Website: lowes
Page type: review-order
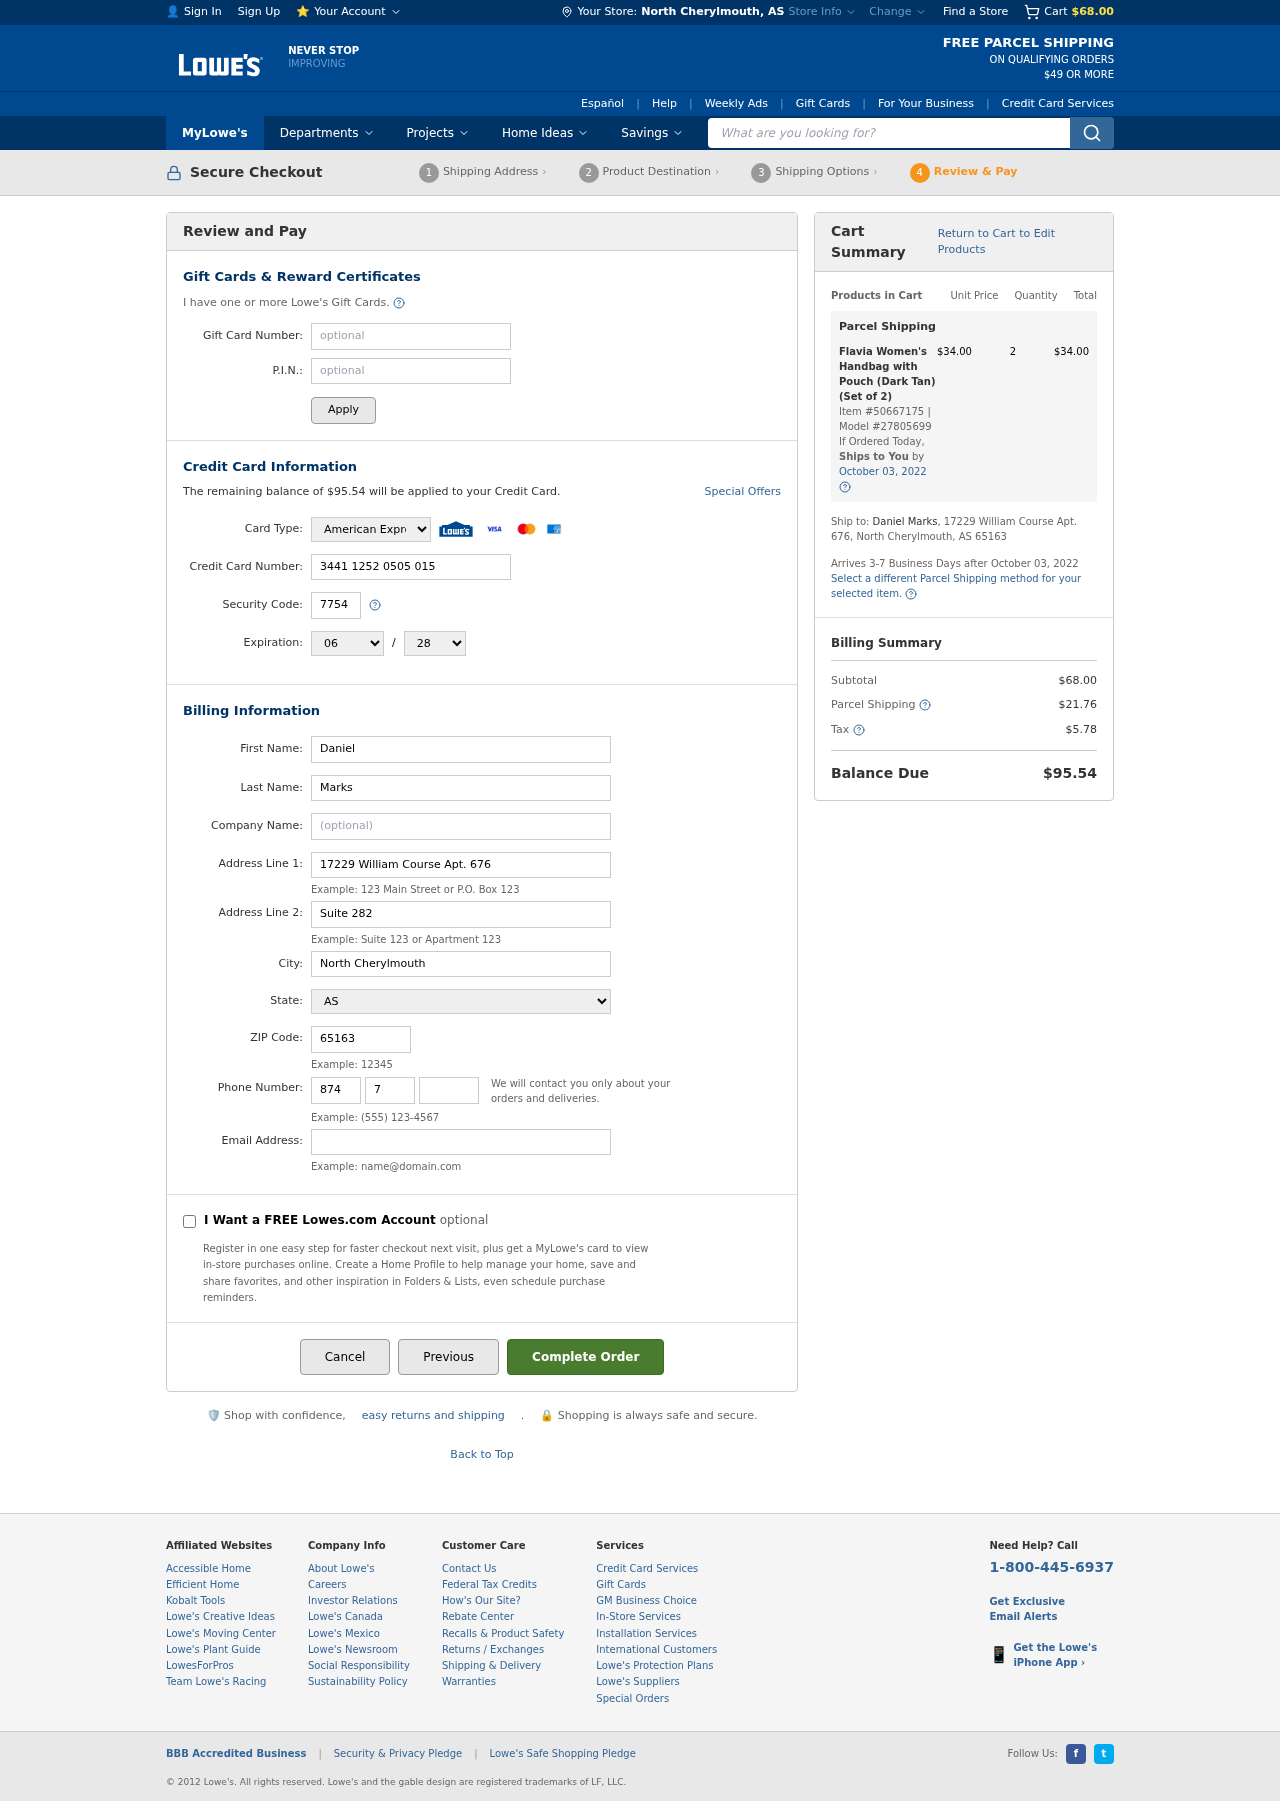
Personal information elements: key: PII_CARD_CVV
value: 7754
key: PII_CARD_EXPIRY_MONTH
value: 06
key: PII_CARD_EXPIRY_YEAR
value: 28
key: PII_CARD_NUMBER
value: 3441 1252 0505 015
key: PII_CARD_TYPE
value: American Express
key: PII_CITY
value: North Cherylmouth
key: PII_CITY_STATE
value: North Cherylmouth, AS
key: PII_EMAIL
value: dmarks@gmail.com
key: PII_FIRSTNAME
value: Daniel
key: PII_LASTNAME
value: Marks
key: PII_PHONE_AREA
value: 874
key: PII_PHONE_PREFIX
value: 747
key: PII_PHONE_SUFFIX
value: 4746
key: PII_POSTCODE
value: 65163
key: PII_STATE
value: AS
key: PII_STREET
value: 17229 William Course Apt. 676
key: PII_STREET2
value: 17229 William Course Apt. 676
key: PII_STREET2
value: Suite 282
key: PII_FULLNAME2
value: Daniel Marks
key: PII_CITY_STATE_ZIP2
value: North Cherylmouth, AS 65163
Product elements: key: PRODUCT1_NAME
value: Flavia Women's Handbag with Pouch (Dark Tan) (Set of 2)
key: PRODUCT1_PRICE
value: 34
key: PRODUCT1_QUANTITY
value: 2
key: PRODUCT1_ITEM_NUMBER
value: Item #50667175
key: PRODUCT1_MODEL_NUMBER
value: Model #27805699
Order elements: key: ORDER_SUBTOTAL
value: $68.00
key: ORDER_BALANCE_DUE
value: $95.54
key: ORDER_SHIPPING_DATE
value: October 03, 2022
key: ORDER_ITEM_TOTAL
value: $34.00
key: ORDER_SHIPPING_DATE2
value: October 03, 2022
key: ORDER_SHIPPING_COST
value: $21.76
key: ORDER_TAX
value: $5.78
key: ORDER_TOTAL
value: $95.54
Search elements: key: HEADER_SEARCH
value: What are you looking for?